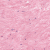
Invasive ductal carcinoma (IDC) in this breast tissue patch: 0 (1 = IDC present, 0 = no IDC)